九年级 · 解析几何
求二次函数 $y=a x^{2}+b x+c(a \neq 0)$ 的图象如图所示, 其对称轴为直线 $x=-1$, 与 $x$ 轴的交点为 $\left(x_{1}, 0\right) 、\left(x_{2}, 0\right)$, 其中 $0<x_{1}<1$, 有下列结论: (1) $a b c>0$; (2) $-3<x_{2}<-2$; $4 a-2 b+c<-1$; (4) $a-b>a m^{2}+b m(m \neq-1)$; (5) $a>\frac{1}{3}$; 其中, 正确的结论有（ )

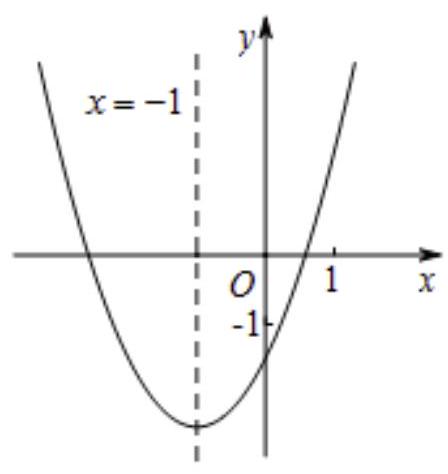
A. 5
B. 4
C. 3
D. 2

答案: C
解析: 由抛物线开口方向得 $\mathrm{a}>0$, 由抛物线的对称轴为直线 $x=-\frac{b}{2 a}=-1$ 得 $b=2 a>0$,由拋物线与 $\mathrm{y}$ 轴的交点位置得 $\mathrm{c}<0$, 则 $\mathrm{abc}<0$; 由于拋物线与 $\mathrm{x}$ 轴一个交点在点 $(0,0)$与点 $(1,0)$ 之间, 根据抛物线的对称轴性得到抛物线与 $\mathrm{x}$ 轴另一个交点在点 $(-3,0)$ 与点（-2, 0）之间, 即有 $-3<x_{2}<-2$; 拋物线的对称轴为直线 $x=-1$, 且 $\mathrm{c}<-1, x=-2$ 时, $4 a-2 b+c<-1$; 抛物线开口向上, 对称轴为直线 $x=-1$, 当 $x=-1$ 时, $y_{\text {最小值 }}=a-b+c$,当 $x=m$ 得: $y=a m^{2}+b m+c$, 且 $m \neq-1, \therefore y_{\text {最小值 }}=a-b+c<$, 即 $a-b<a m^{2}+b m$; 对称轴为直线 $x=-\frac{b}{2 a}=-1$ 得 $b=2 a$, 由于 $x=1$ 时, $y>0$, 则 $a+b+c>0$, 所以 $a+2 a+c>0$, 解得 $a>-\frac{1}{3} c$, 然后利用 $c<-1$ 得到 $a>-\frac{1}{3}$.

【详解】 $\because$ 拋物线开口向上, $\therefore \mathrm{a}>0$,

$\because$ 抛物线的对称轴为直线 $x=-\frac{b}{2 a}=-1, \quad \therefore \mathrm{b}=2 \mathrm{a}>0$,

$\because$ 抛物线与 $\mathrm{y}$ 轴的交点在 $\mathrm{x}$ 轴下方, $\therefore \mathrm{c}<0, \therefore \mathrm{abc}<0$,

所以(1)错误;

$\because$ 抛物线 $y=a x^{2}+b x+c$ 与 $\mathrm{x}$ 轴一个交点在点 $(0,0)$ 与点 $(1,0)$ 之间, 而对称轴为 $x=-1$,由于抛物线与 $\mathrm{x}$ 轴一个交点在点 $(0,0)$ 与点 $(1,0)$ 之间, 根据抛物线的对称轴性, $\therefore$ 抛物线与 $\mathrm{x}$ 轴另一个交点在点 $(-3,0)$ 与点 $(-2,0)$ 之间, 即有 $-3<x_{2}<-2$, 所以(2)正确; $\because$ 抛物线的对称轴为直线 $x=-1$, 且 $\mathrm{c}<-1, \therefore$ 当 $x=-2$ 时, $4 a-2 b+c<-1$, 所以(3)正确; $\because$ 抛物线开口向上, 对称轴为直线 $x=-1, \therefore$ 当 $x=-1$ 时, $y_{\text {最小值 }}=a-b+c$,

当 $x=m$ 代入 $y=a x^{2}+b x+c$ 得: $y=a m^{2}+b m+c$,

$\because m \neq-1, \therefore y_{\text {最小值 }}=a-b+c<$, 即 $a-b<a m^{2}+b m$, 所以(4)错误;

$\because$ 对称轴为直线 $x=-\frac{b}{2 a}=-1, \therefore b=2 a$,

$\because$ 由于 $x=1$ 时, $y>0, \therefore a+b+c>0$, 所以 $a+2 a+c>0$, 解得 $a>-\frac{1}{3} c$,

根据图象得 $c<-1, \therefore a>-\frac{1}{3}$, 所以(5)正确.

所以(2)(3)(5)正确, 故选 C.

【点睛】本题考查了二次函数的图象与系数的关系，以及拋物线与 $\mathrm{x}$ 轴、 $\mathrm{y}$ 轴的交点，二次函数 $\mathrm{y}=\mathrm{ax}{ }^{2}+\mathrm{bx}+\mathrm{c}(\mathrm{a} \neq 0), \mathrm{a}$ 决定拋物线开口方向; $\mathrm{c}$ 的符号由抛物线与 $\mathrm{y}$ 轴的交点的位置确定; $\mathrm{b}$ 的符号由 $\mathrm{a}$ 及对称轴的位置确定; 当 $\mathrm{x}=1$ 时, $\mathrm{y}=a+b+c$; 当 $x=-1$ 时, $y=a-b+c$.